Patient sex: M
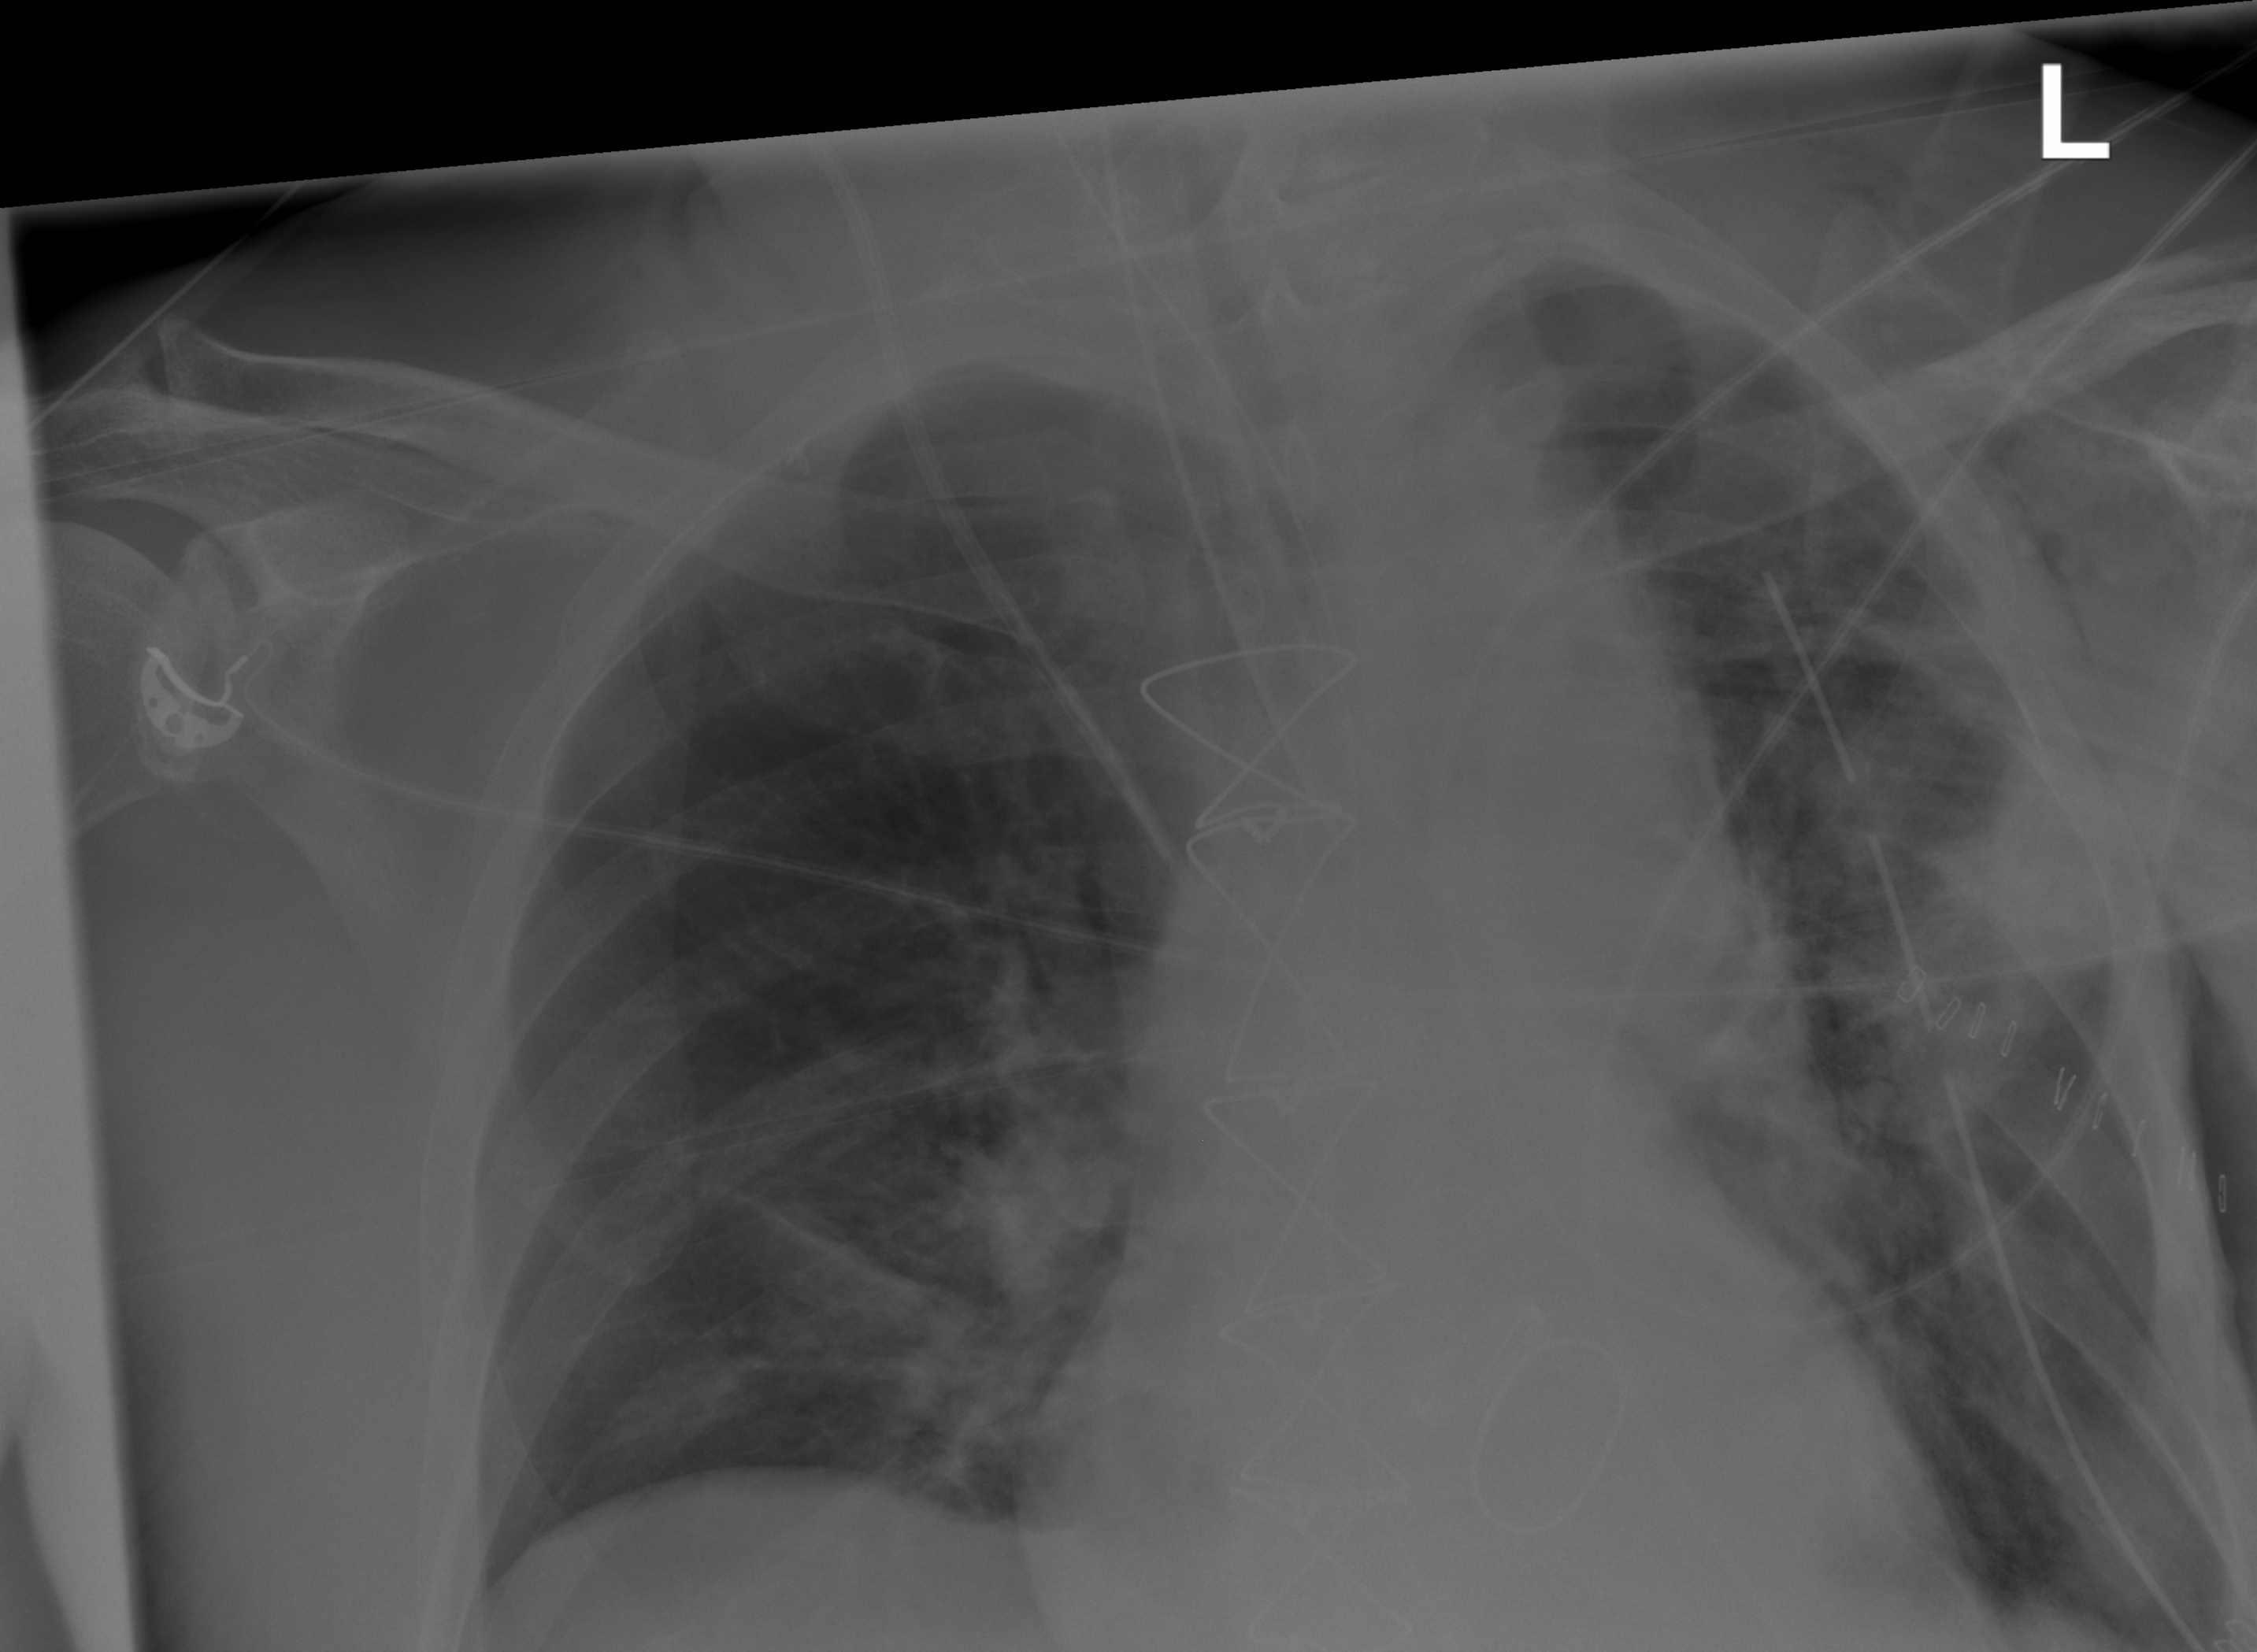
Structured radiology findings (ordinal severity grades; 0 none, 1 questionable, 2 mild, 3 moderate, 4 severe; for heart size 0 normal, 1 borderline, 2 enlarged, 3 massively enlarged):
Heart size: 1
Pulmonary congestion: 2
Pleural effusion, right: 0
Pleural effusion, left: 2
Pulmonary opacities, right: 0
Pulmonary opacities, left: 2
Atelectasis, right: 2
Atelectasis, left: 2